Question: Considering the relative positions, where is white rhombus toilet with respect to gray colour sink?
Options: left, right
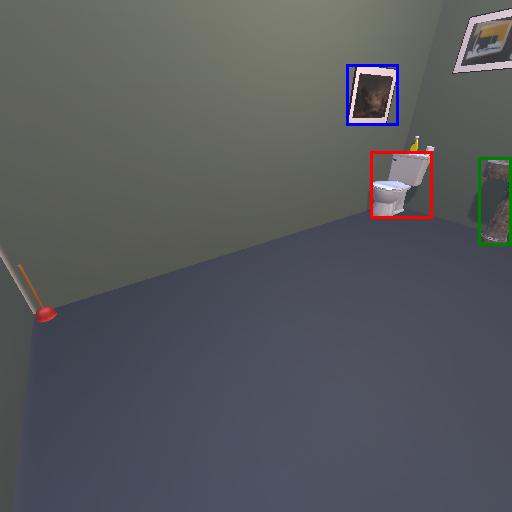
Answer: left